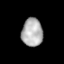
Tissue: lung
Cell type: Epithelial cells
Senescence score: 0.0871
Nuclear area (px): 581
Mean DAPI intensity: 175.869